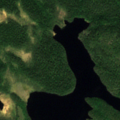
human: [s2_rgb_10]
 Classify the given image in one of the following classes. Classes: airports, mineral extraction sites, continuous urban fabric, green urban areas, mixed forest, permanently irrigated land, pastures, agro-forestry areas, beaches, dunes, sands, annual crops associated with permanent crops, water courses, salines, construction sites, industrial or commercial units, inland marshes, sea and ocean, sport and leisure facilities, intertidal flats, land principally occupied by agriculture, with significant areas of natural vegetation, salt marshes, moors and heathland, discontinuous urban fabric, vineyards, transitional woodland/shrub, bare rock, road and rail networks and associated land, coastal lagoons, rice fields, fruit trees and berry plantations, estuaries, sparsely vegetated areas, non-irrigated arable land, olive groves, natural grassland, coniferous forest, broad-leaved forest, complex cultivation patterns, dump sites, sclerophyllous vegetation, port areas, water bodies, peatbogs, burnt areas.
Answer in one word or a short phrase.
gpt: coniferous forest, water bodies